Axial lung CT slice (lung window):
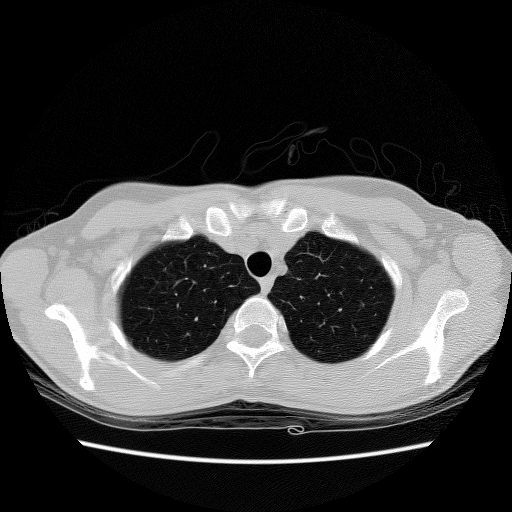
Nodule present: no